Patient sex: M
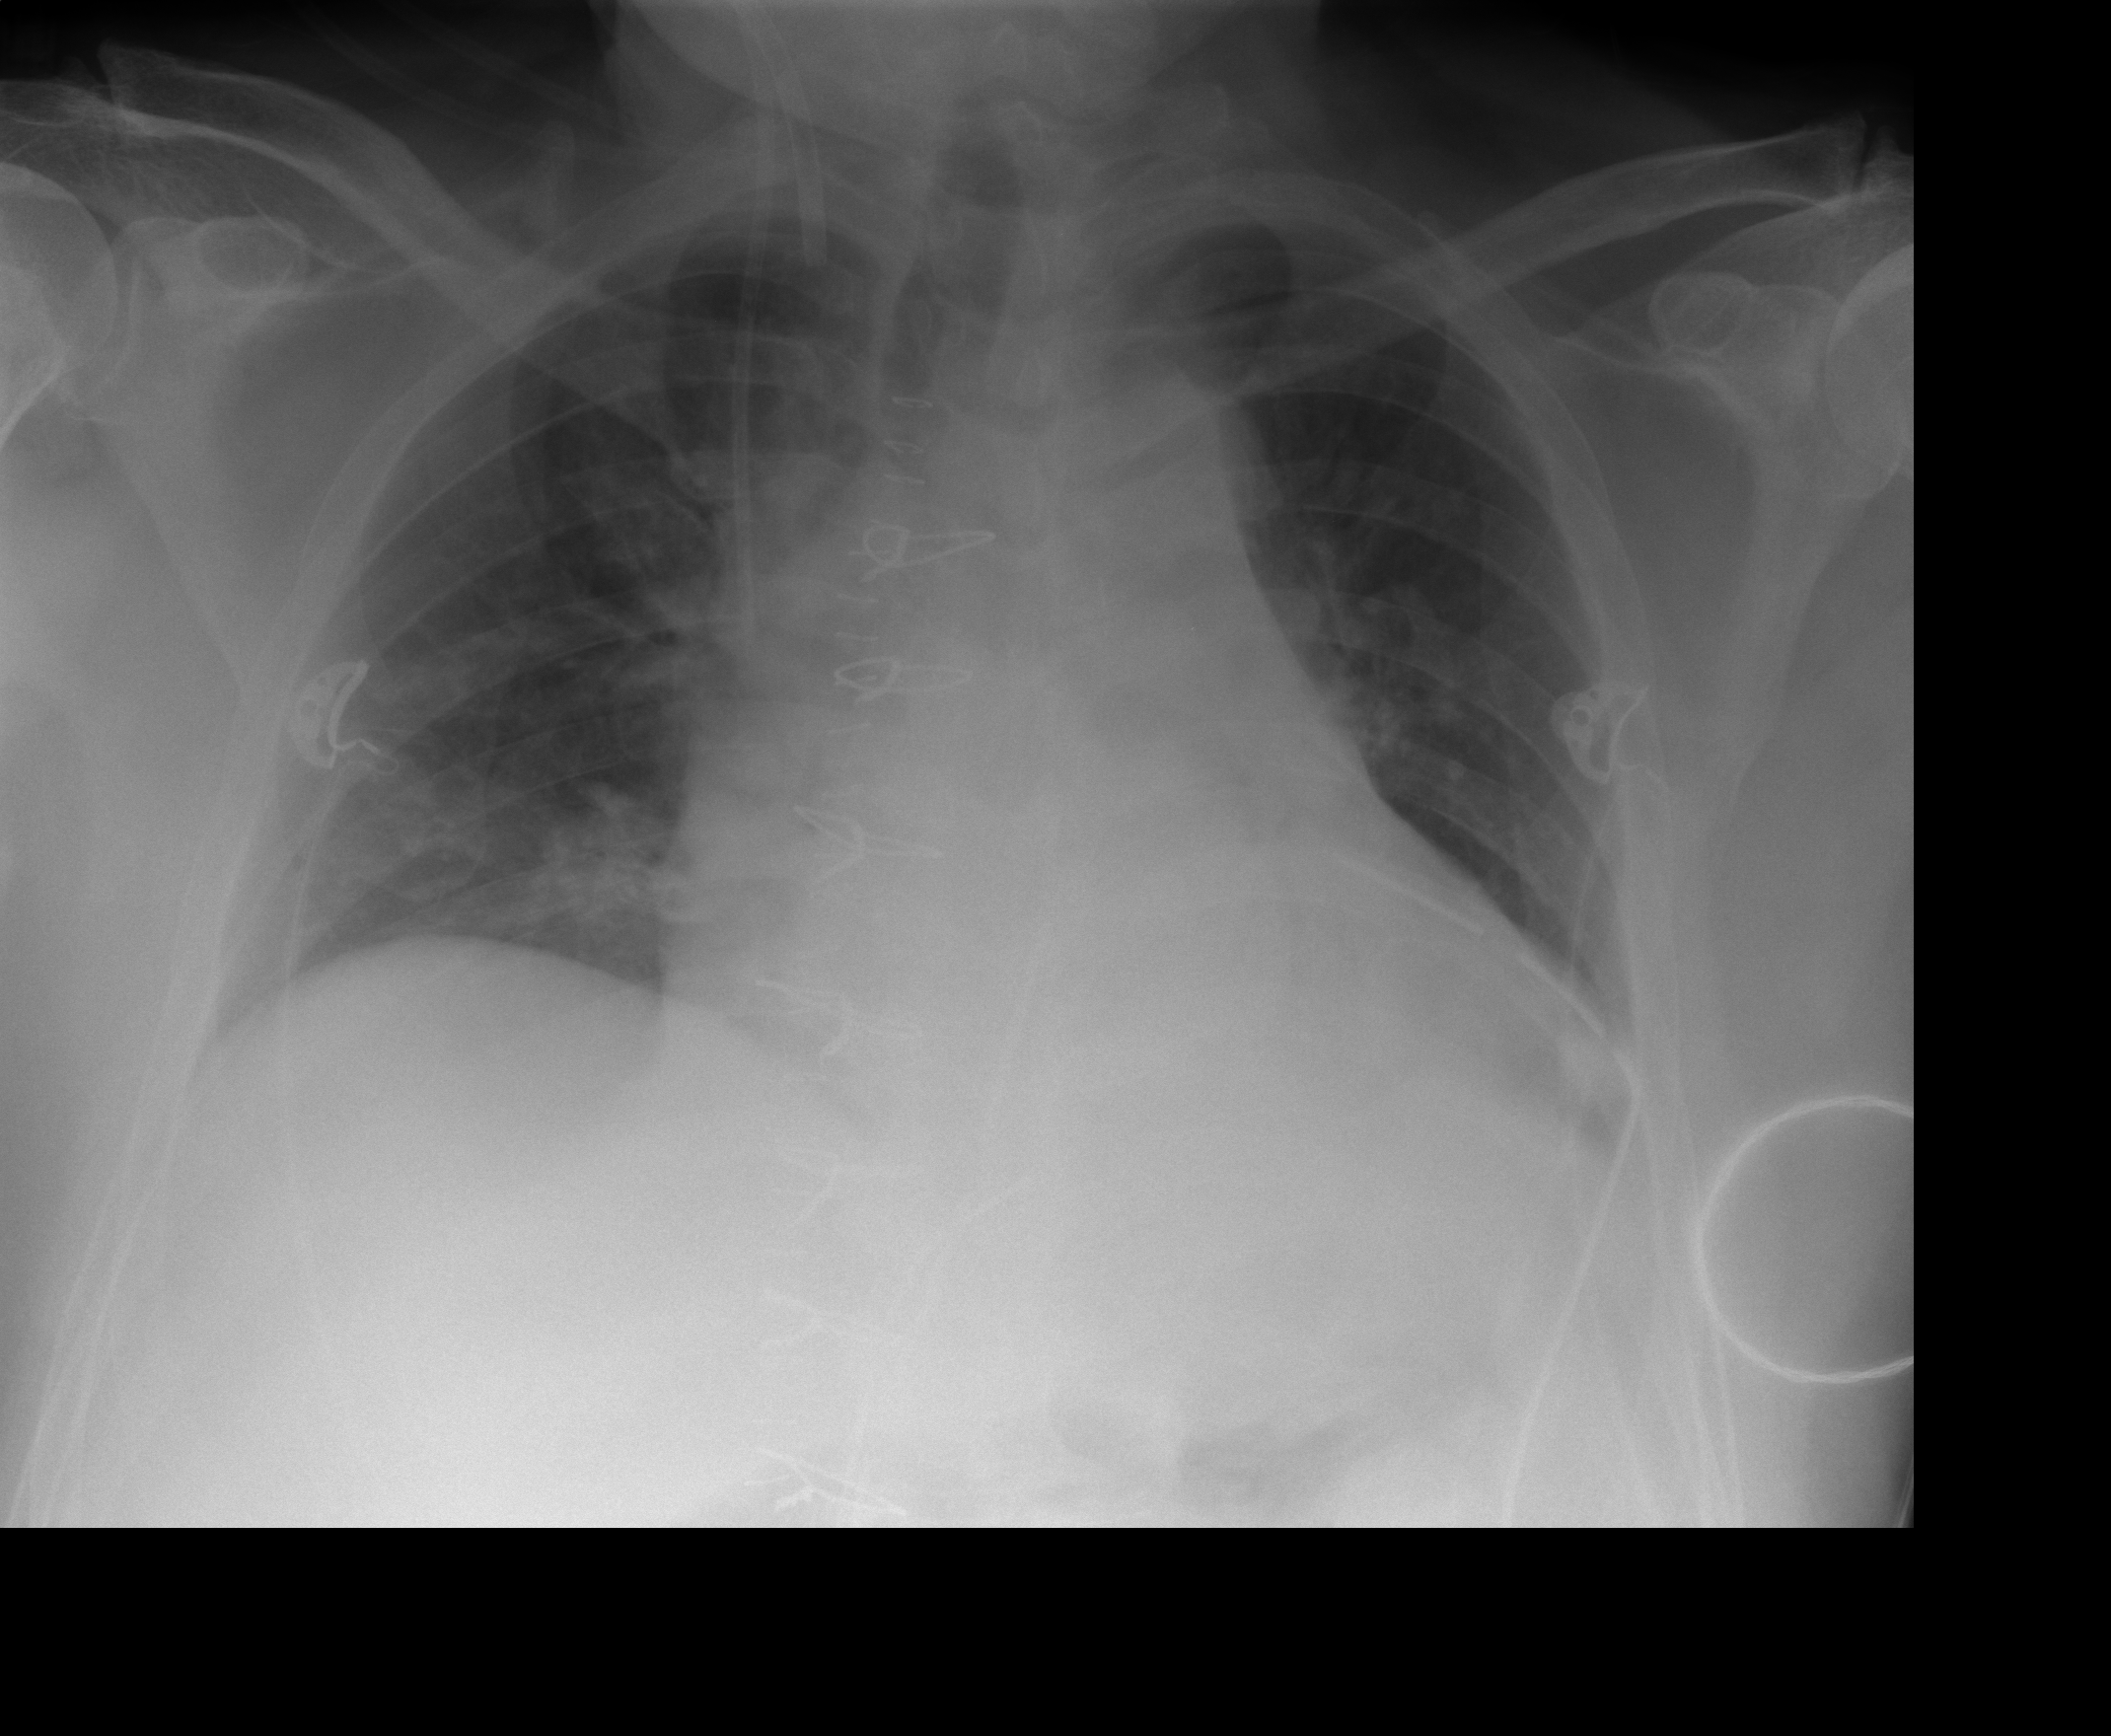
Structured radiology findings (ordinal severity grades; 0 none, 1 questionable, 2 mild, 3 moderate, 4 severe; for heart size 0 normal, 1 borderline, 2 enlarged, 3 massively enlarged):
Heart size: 2
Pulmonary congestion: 2
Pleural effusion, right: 0
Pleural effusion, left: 0
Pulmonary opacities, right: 0
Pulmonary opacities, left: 0
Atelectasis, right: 2
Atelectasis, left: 2